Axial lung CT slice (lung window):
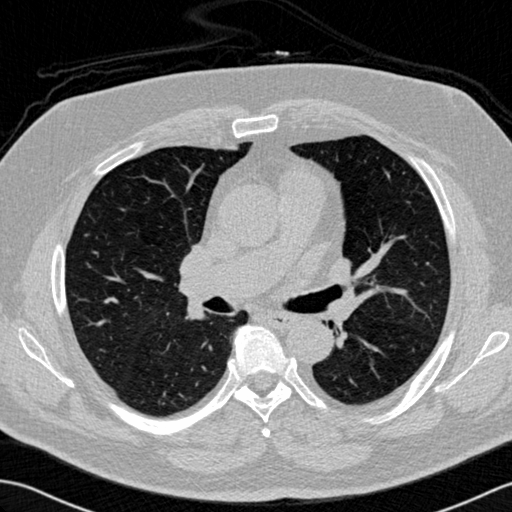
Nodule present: no